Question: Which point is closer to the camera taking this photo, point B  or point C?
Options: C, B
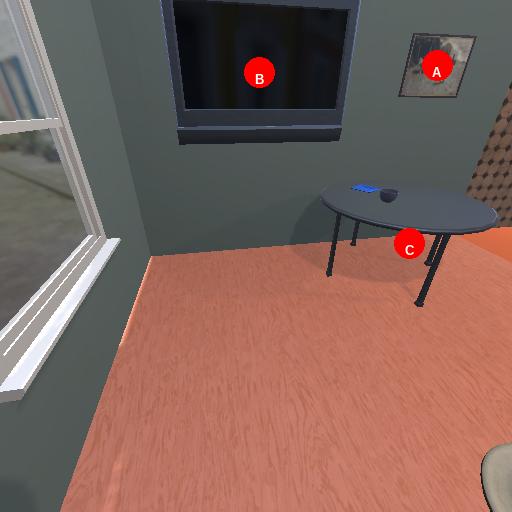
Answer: C